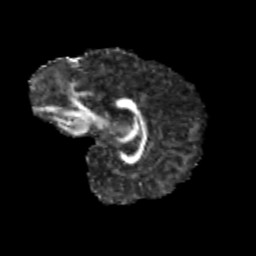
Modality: FA
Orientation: sagittal
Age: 10
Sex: female
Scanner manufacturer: siemens
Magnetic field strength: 3 T
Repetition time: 3.8 s
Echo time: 0.07 s